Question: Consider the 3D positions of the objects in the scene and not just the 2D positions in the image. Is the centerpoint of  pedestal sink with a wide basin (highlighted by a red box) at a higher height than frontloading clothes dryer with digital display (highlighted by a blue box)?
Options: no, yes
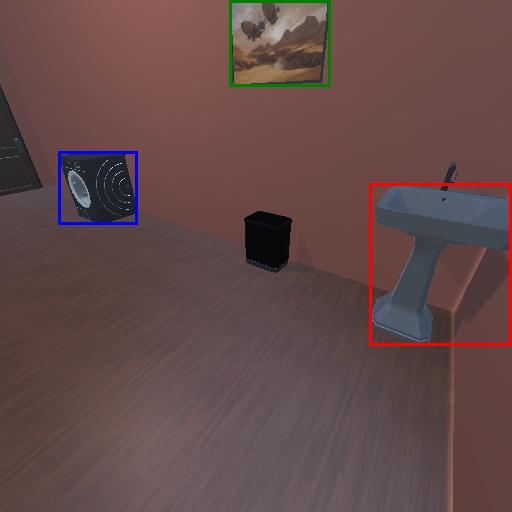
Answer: no